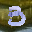
Label: 3